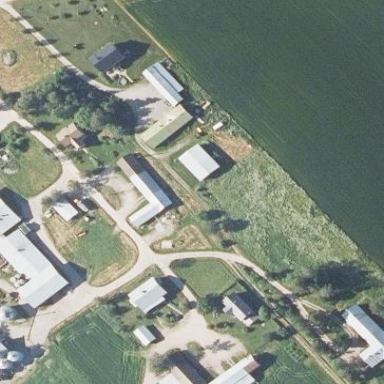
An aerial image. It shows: Farmyard area.